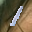
Label: 1